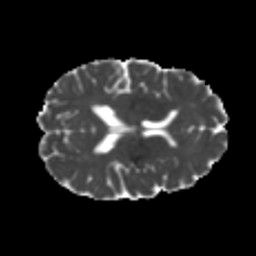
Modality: MD
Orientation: axial
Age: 24
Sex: female
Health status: healthy
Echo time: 0.074 s